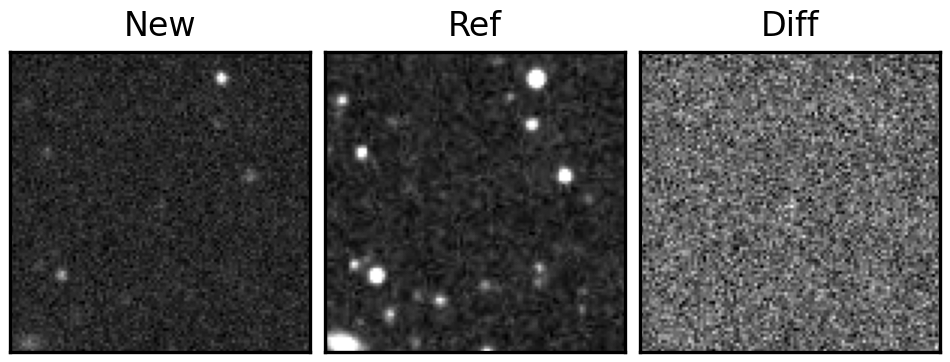
Label: real